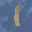
Label: 1